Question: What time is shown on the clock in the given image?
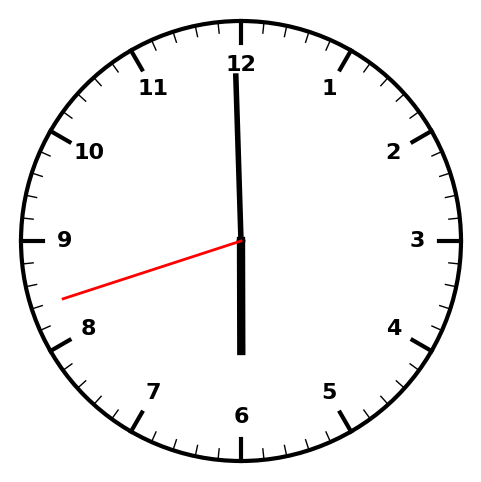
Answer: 05:59:42